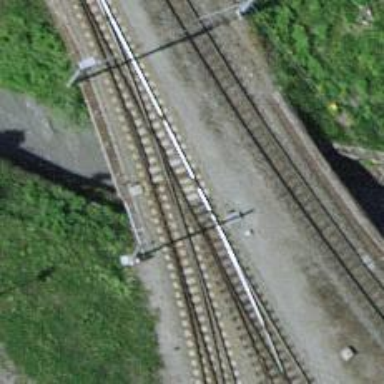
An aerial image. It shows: Railway switch.